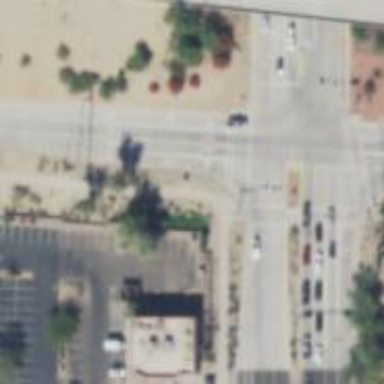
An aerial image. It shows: Solid stop line on the road.